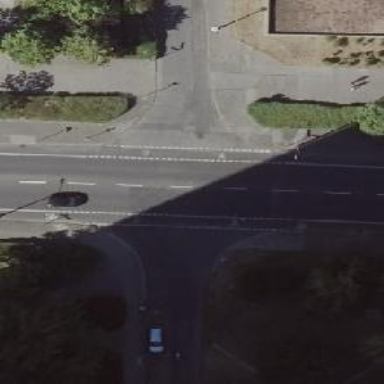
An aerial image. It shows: Road with "give way" sign.